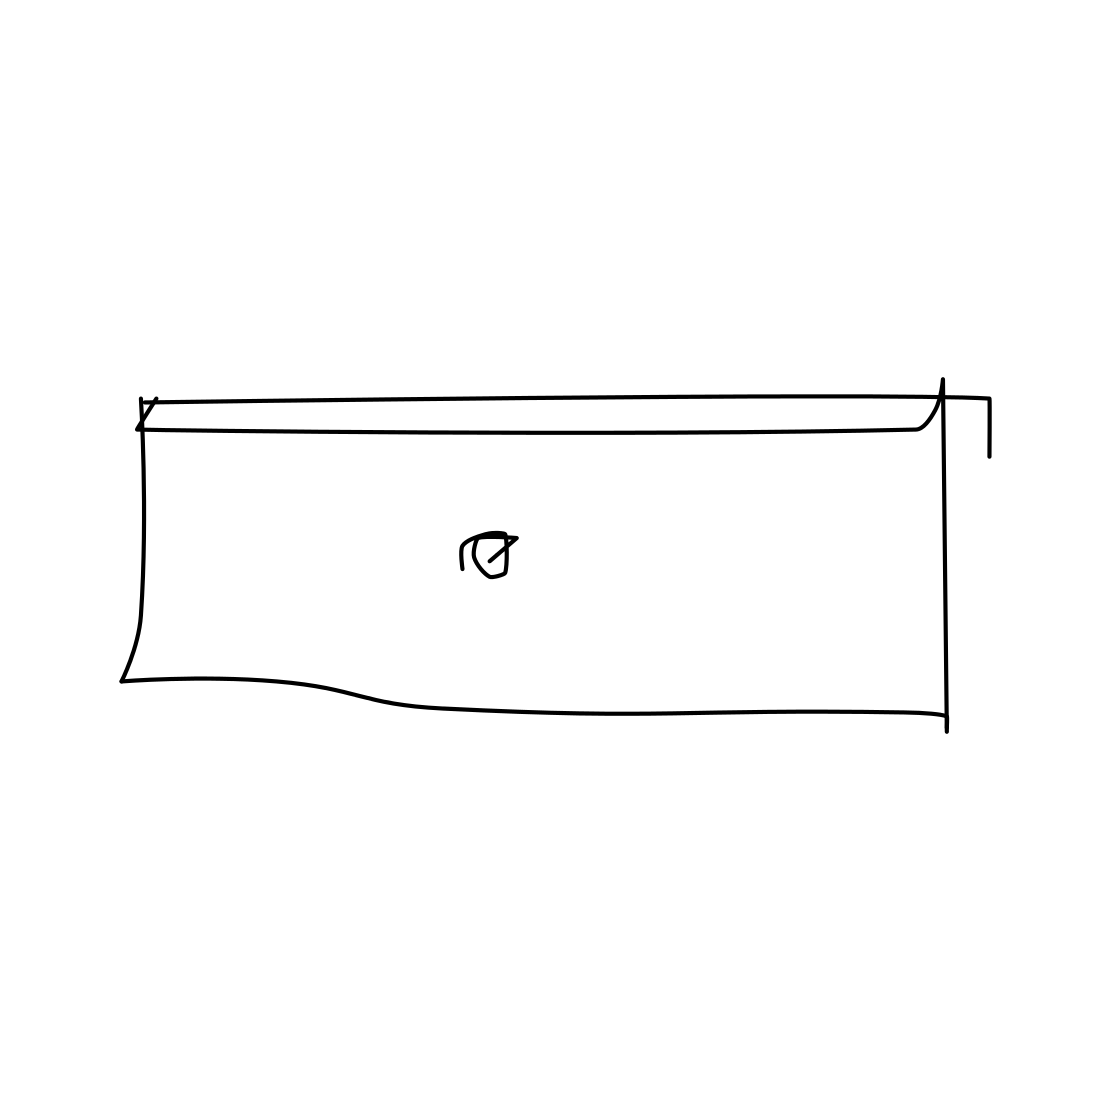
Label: purse